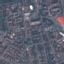
Land use / land cover class: Residential